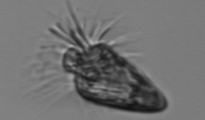
Label: Strombidium_tintinnodes